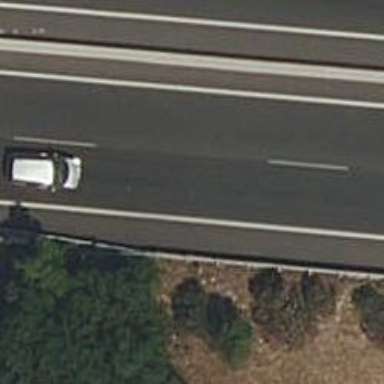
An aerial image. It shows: View of motorway.